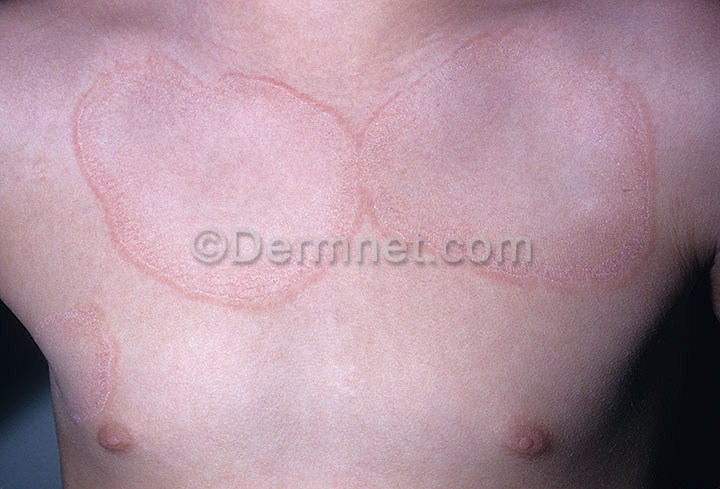
Disease: Systemic Disease